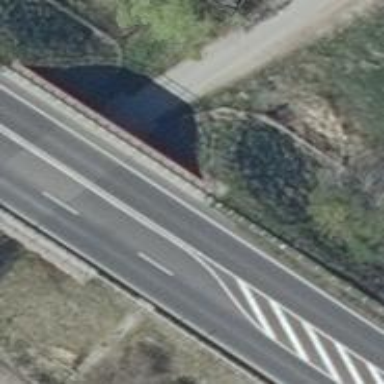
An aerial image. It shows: Asphalt road bridge for motor vehicles at the primary highway level.